Question: From what I know, everything about OpenGL changed since 3.1 and now I can't figure out how to re-size the rendering context.
'''
float positionData[] = { -0.8f, -0.8f, 0.0f,
0.8f, -0.8f, 0.0f,
0.0f, 0.8f, 0.0f };
'''
Is there a setting that can fix this? Or do I have to incorporate the math into the shaders themselves.

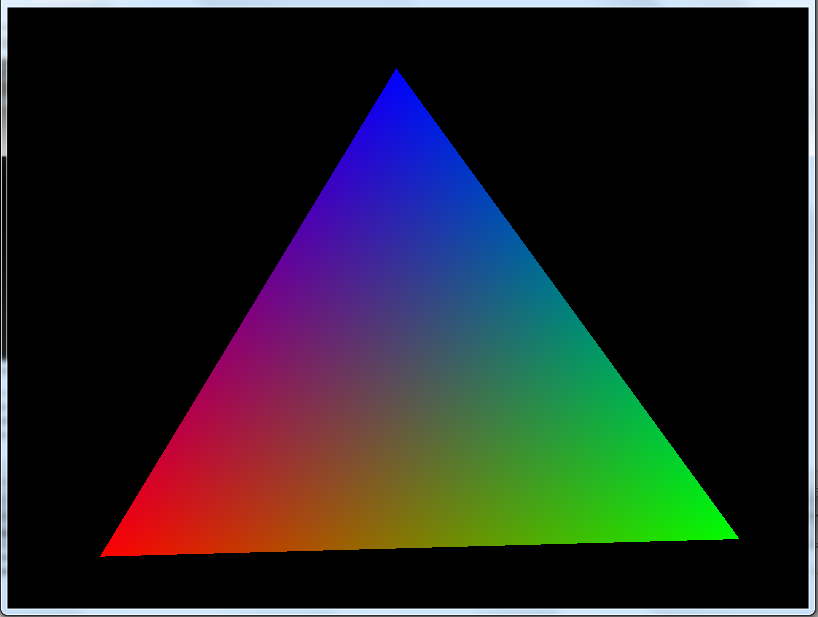
Answer: You don't resize the rendering context (it doesn't make sense to do so), but you can resize the viewport. Use functions like 'glViewport' and friends - you can read about them in the core profile spec.
If you're talking about moving the 'camera' then you'll have to create a matrix and pass it to the shaders. There are many tutorials explaining how to do this.